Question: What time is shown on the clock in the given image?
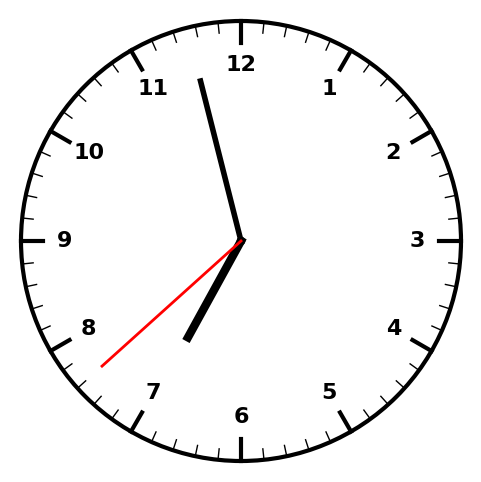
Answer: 06:57:38